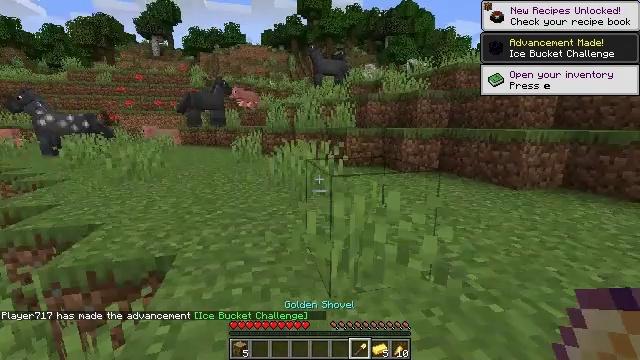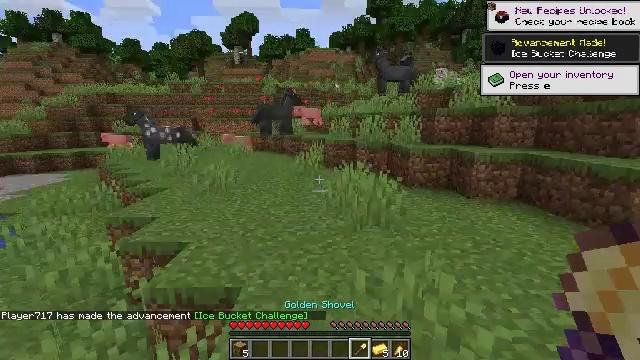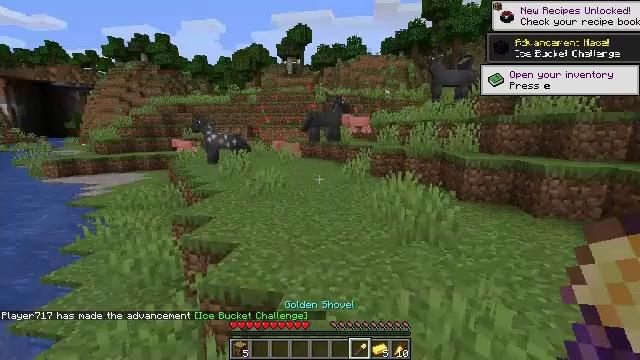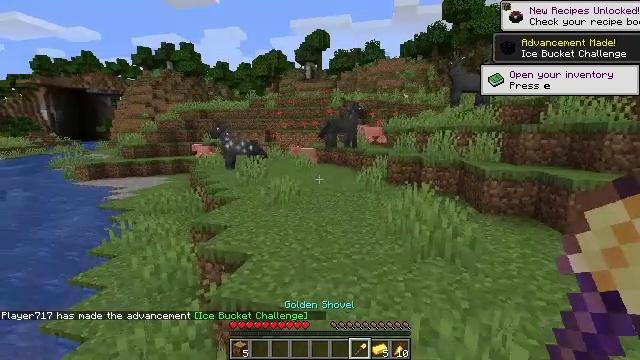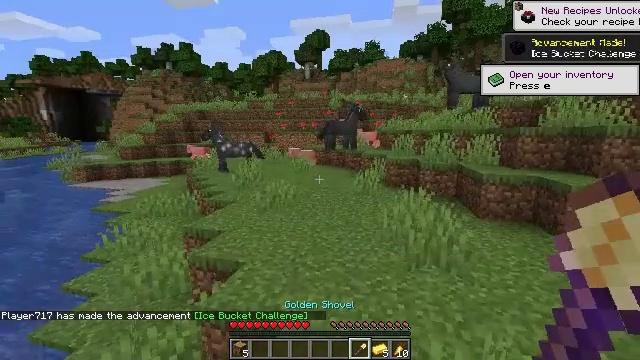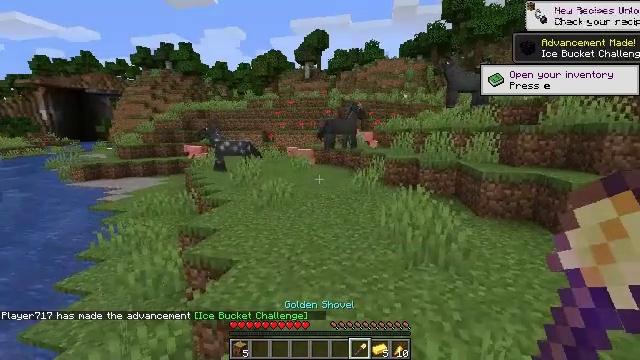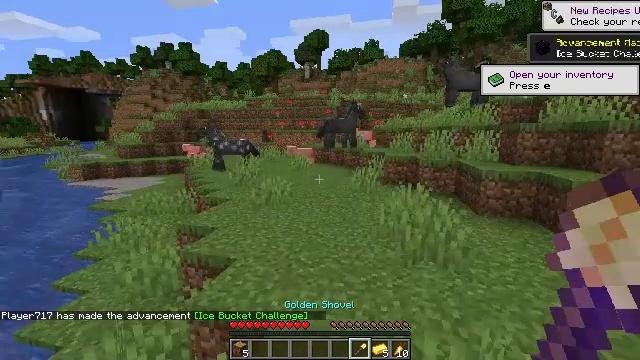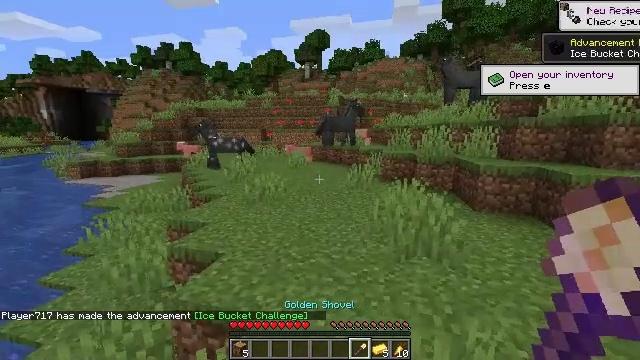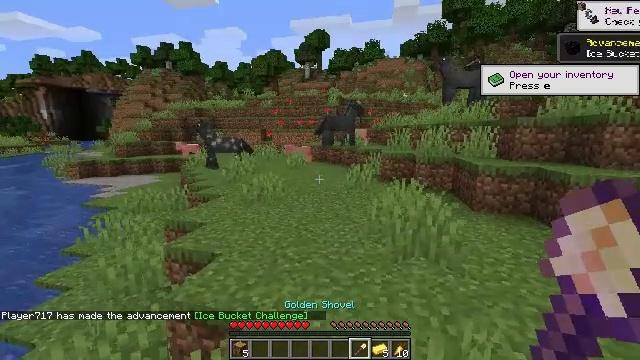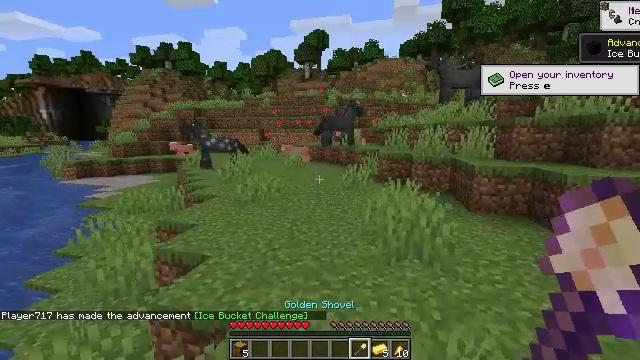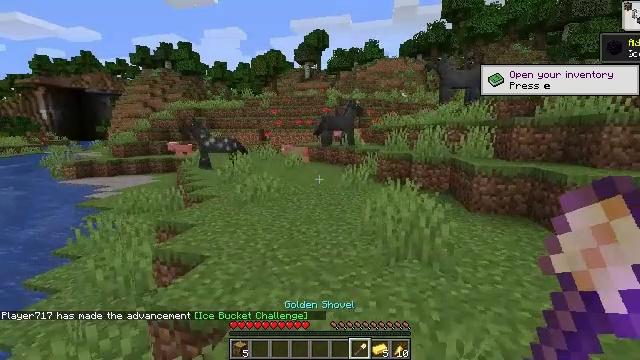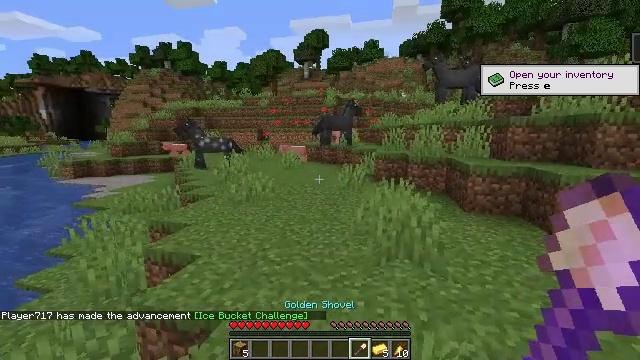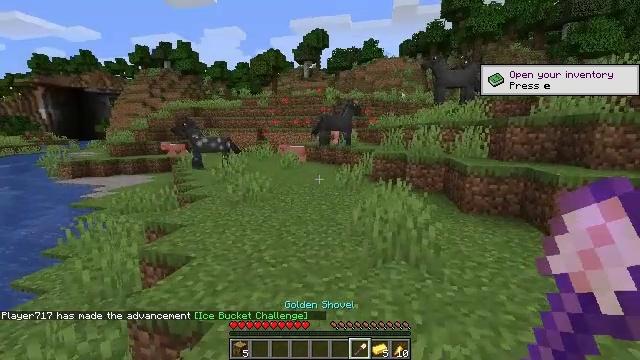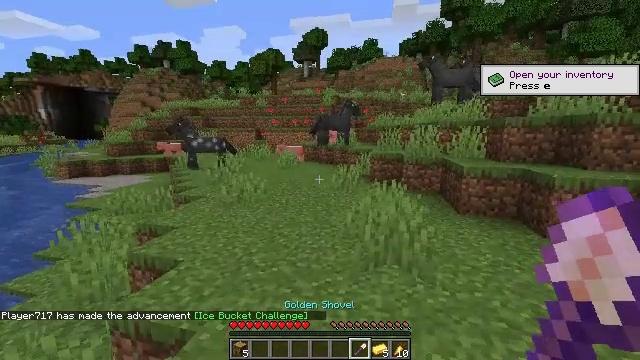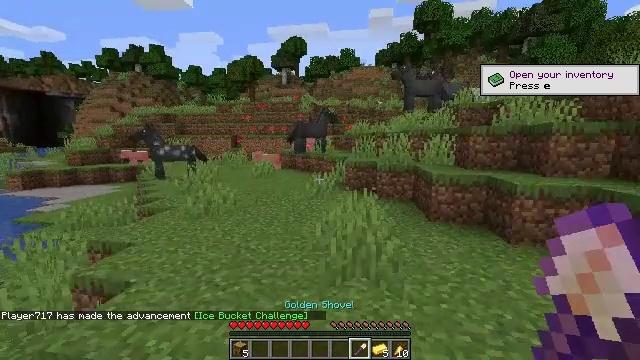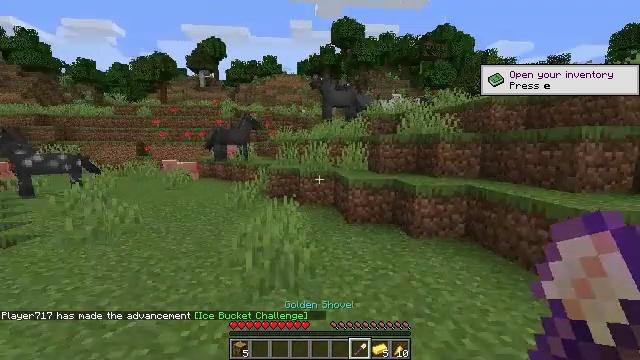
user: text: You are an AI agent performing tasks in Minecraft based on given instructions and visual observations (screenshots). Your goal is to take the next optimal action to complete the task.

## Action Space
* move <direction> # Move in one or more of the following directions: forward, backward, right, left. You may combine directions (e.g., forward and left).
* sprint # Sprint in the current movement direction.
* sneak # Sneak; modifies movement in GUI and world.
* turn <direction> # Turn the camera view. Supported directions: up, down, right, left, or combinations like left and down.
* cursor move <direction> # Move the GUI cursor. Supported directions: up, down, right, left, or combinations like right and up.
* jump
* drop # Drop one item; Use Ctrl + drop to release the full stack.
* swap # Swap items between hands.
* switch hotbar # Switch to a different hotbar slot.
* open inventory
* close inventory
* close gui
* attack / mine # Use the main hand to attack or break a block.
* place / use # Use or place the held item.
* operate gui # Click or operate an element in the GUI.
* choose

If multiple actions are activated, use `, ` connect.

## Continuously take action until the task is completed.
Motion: motion action
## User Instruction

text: Shovel up some gravel.
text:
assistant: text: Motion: move forward, turn left, jump
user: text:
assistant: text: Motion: move forward, turn left and up, jump
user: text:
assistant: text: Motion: move forward, turn left, jump
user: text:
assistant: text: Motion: move forward, jump
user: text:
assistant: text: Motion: move forward and move right
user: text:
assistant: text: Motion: move right
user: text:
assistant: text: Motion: move right
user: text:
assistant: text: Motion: no_op
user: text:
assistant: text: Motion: no_op
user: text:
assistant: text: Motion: no_op
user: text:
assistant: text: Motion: move right
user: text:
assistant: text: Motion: move forward and move right
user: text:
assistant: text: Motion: move forward and move right
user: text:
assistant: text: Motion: move right, turn right and up
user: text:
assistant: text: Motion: move right, turn right and up
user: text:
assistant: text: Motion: move forward and move right, turn right
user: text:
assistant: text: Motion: move forward and move right, turn right
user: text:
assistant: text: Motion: move forward and move right, turn right and down
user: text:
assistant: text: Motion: move forward and move right, turn right and down
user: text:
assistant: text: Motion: move forward and move right, turn right
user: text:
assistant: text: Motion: move forward
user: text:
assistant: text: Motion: move forward
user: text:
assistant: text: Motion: move forward
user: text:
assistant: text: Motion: move forward
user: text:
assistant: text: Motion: move forward
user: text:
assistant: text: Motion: move forward and move left, turn right
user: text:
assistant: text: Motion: move forward and move left, turn right and down
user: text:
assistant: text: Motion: move forward and move left, turn right
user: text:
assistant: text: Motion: move forward and move left, turn right
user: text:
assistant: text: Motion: move forward and move left, turn right